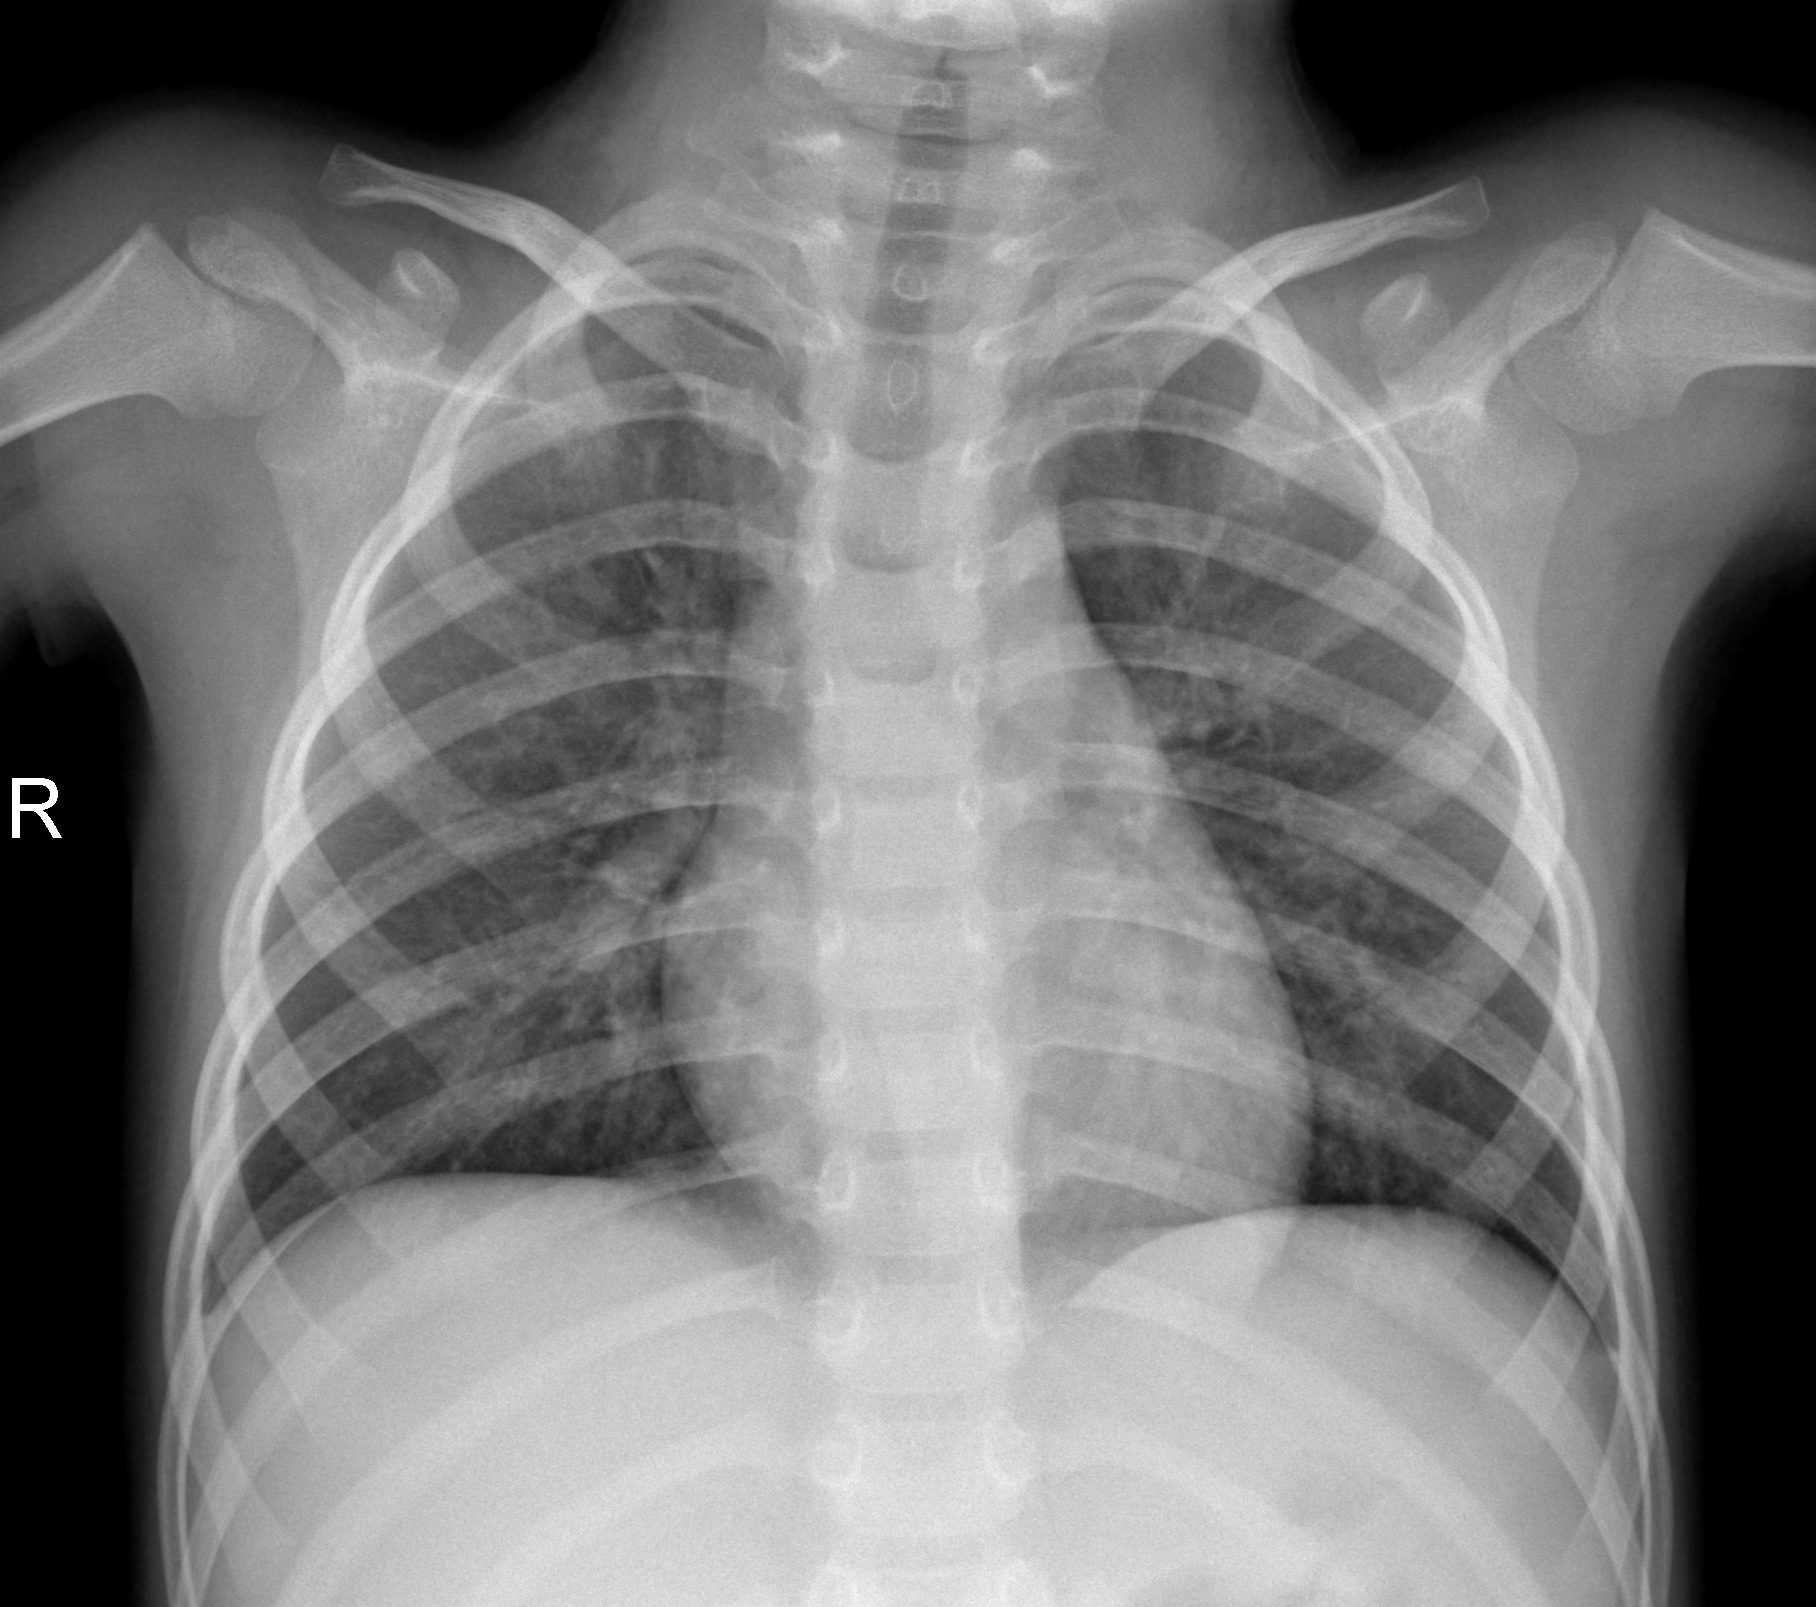
Diagnosis: NORMAL